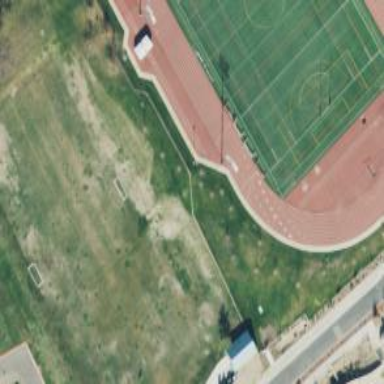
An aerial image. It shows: Grass pitch designated for soccer.